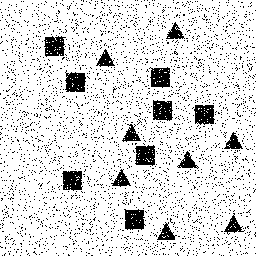
Squares: 8
Triangles: 8
Stars: 0
Total shapes: 16